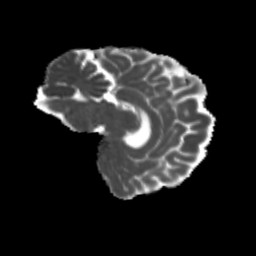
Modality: MD
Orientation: sagittal
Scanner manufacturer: siemens
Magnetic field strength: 3 T
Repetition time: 4 s
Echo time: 0.0594 s